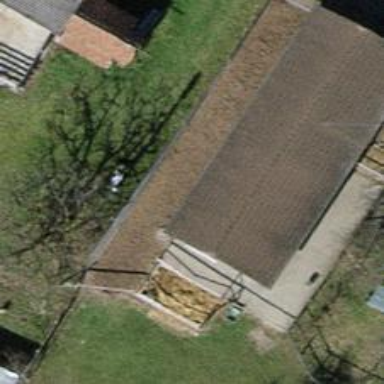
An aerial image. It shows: Shed.